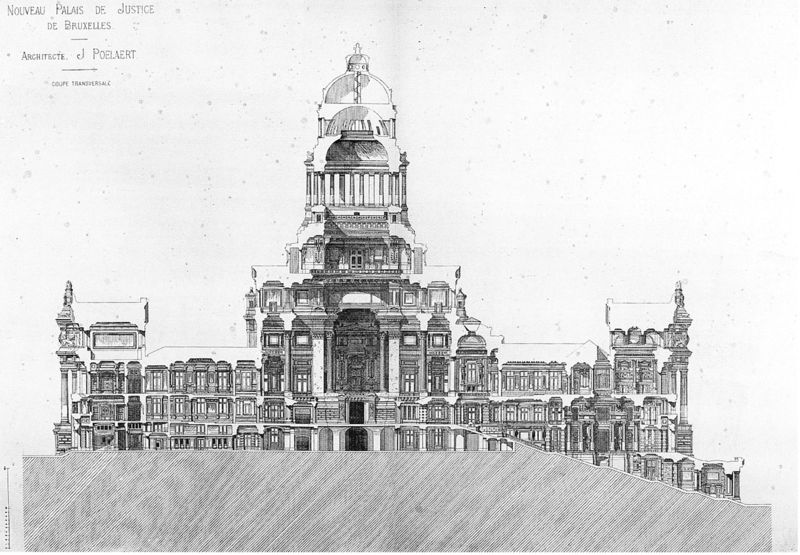
Titel: Gerichtshof Brüssel, Querschnitt Nord-Süd
Schlagwörter: fenster, pfeiler, skizze, säulen, tür, zeichnung, dach, gebäude, haus, schloss, architektur, ebene, kirche, turm, fassaden, saal, kuppel, palast, balustrade, dom, schnitt, schema, kathedrale, bleistiftzeichnung, justiz, historismus, etagen, plan, querschnitt, palais, aufriss, architekt, repräsentativ, tambourkuppel, justizpalast, brüssel, renaussance, 19, bruxelles, poelaert, oschraffur, brussel, nouveau palais de justice de bruxelles